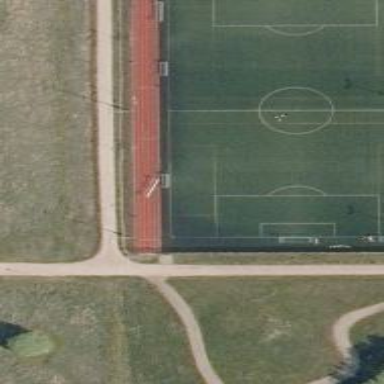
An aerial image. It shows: Grass pitch designated for soccer.